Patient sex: M
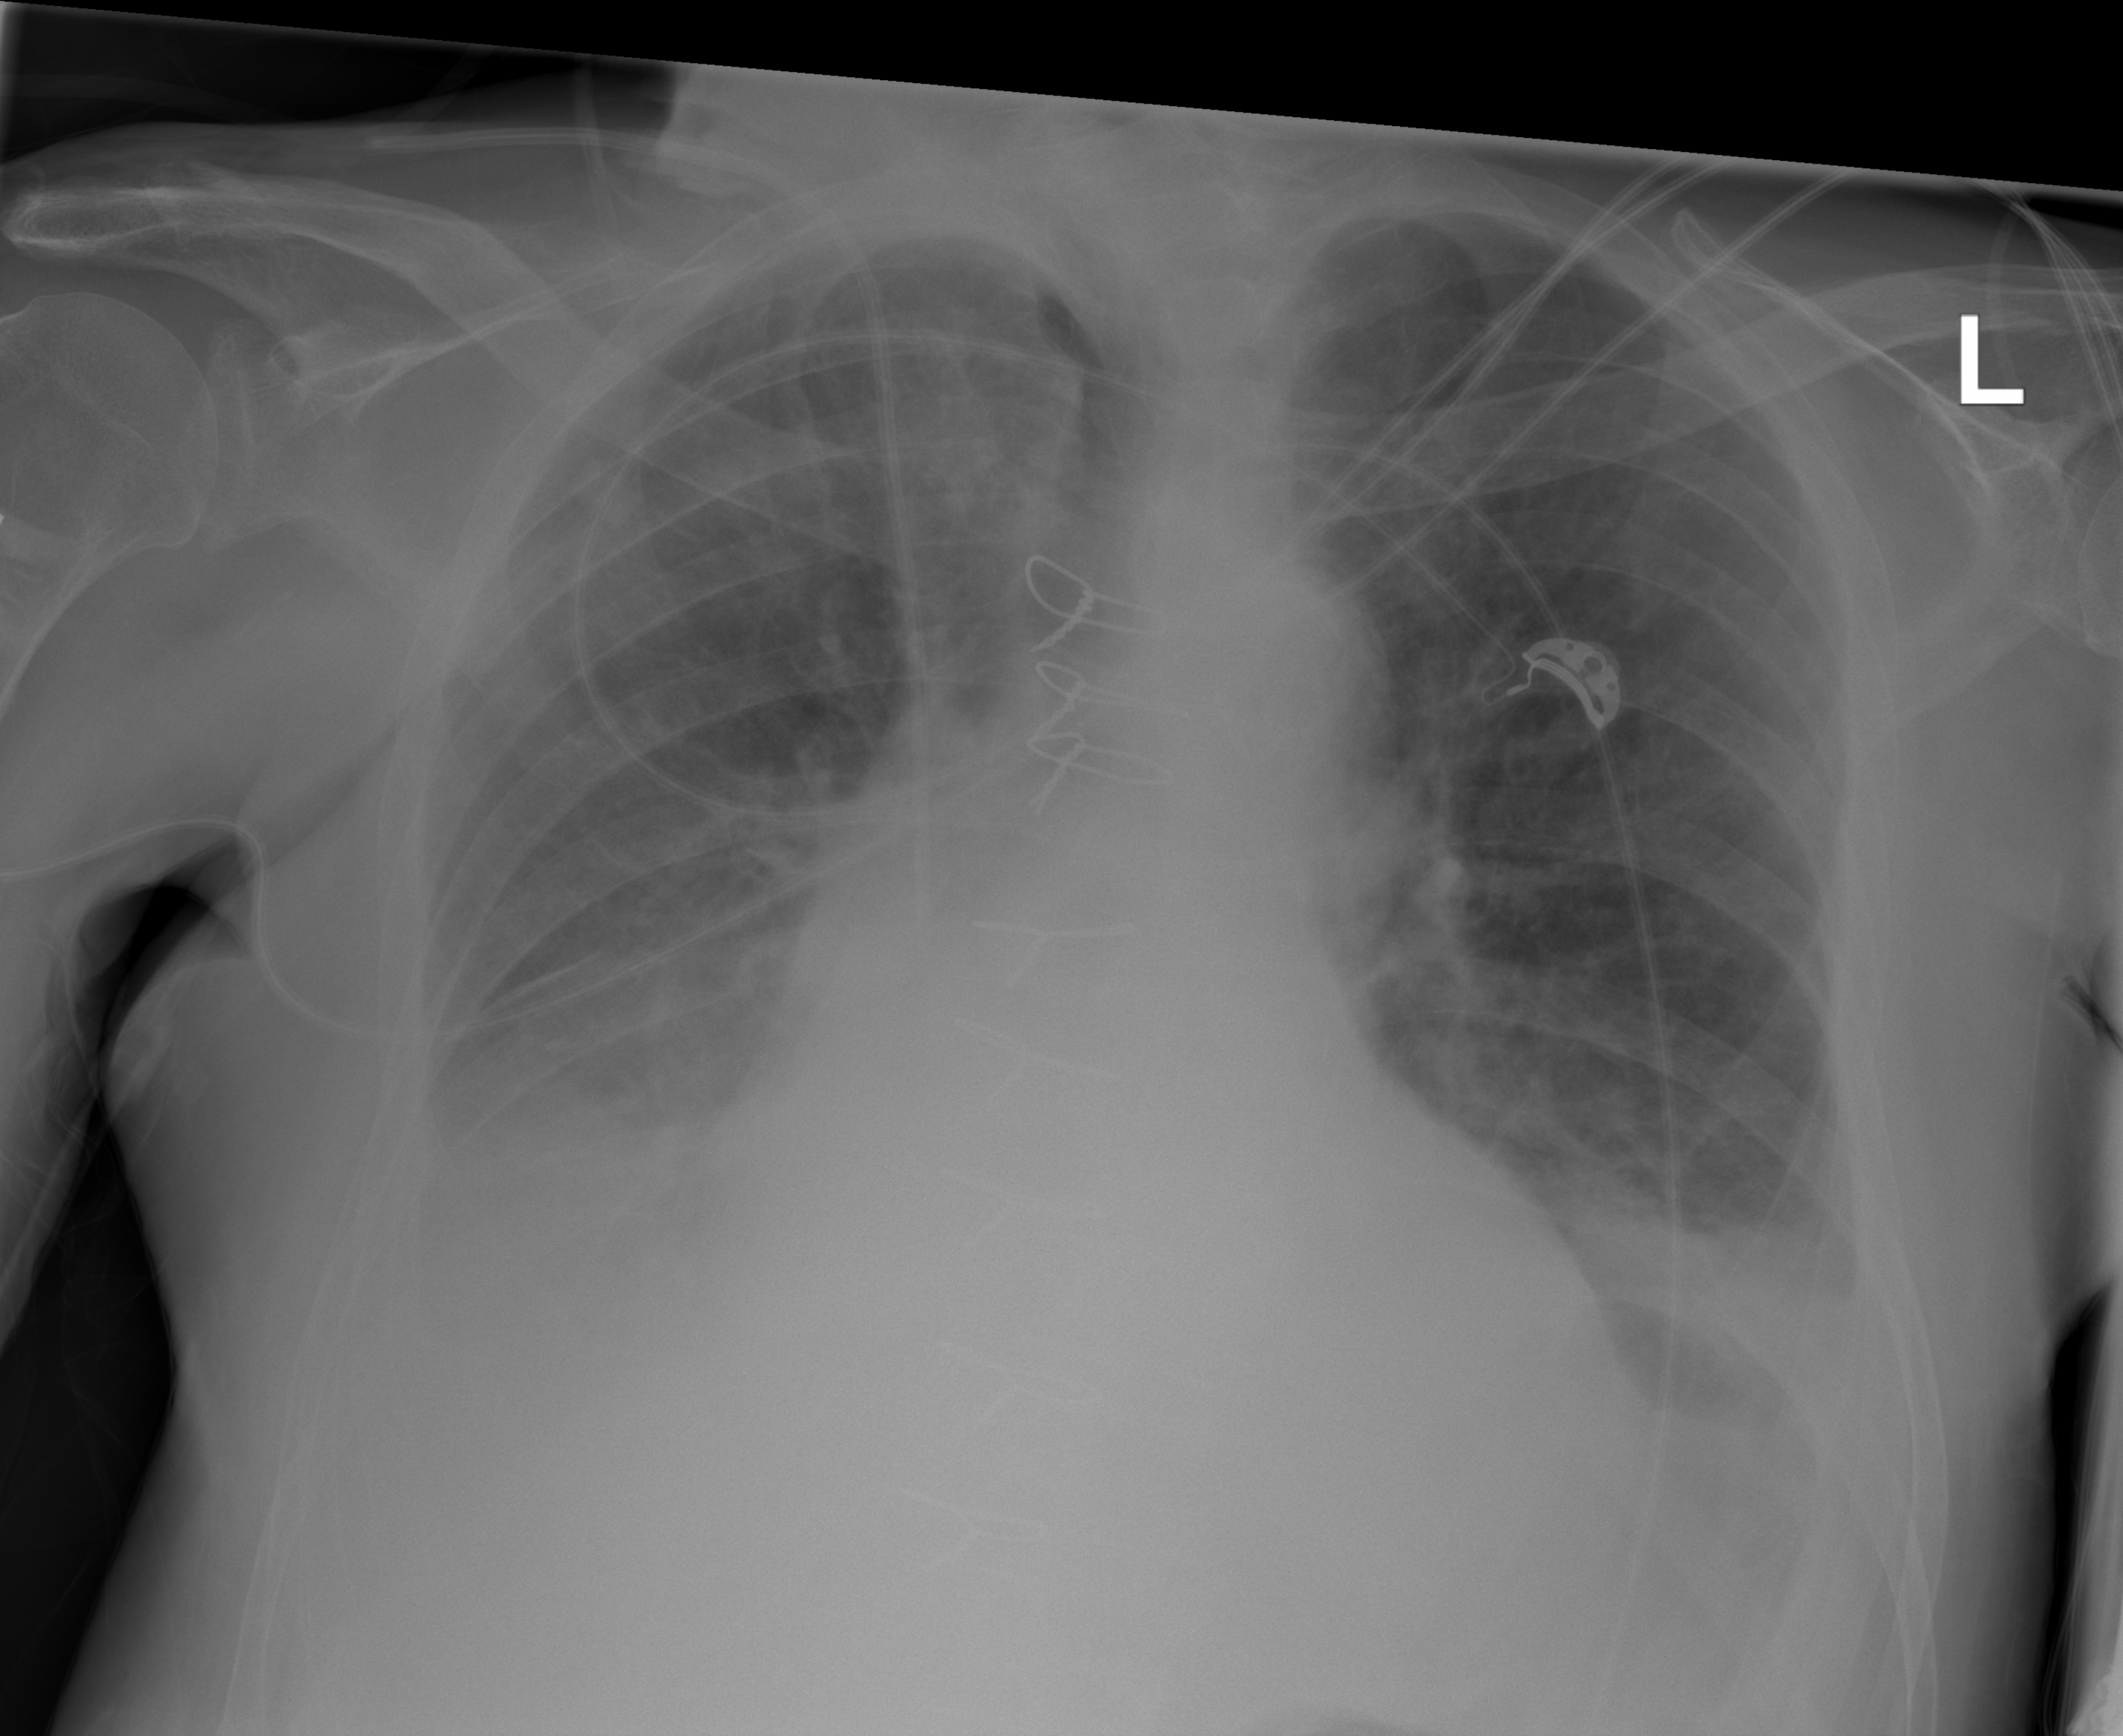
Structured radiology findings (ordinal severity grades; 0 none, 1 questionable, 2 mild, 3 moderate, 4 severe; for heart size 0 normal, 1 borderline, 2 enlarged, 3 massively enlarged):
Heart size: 1
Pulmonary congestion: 2
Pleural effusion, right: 2
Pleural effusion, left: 2
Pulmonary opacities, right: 0
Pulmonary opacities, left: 0
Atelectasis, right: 2
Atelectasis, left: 2